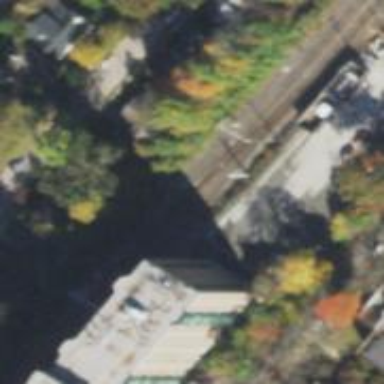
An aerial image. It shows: Railroad crossover.